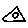
Label: triangle